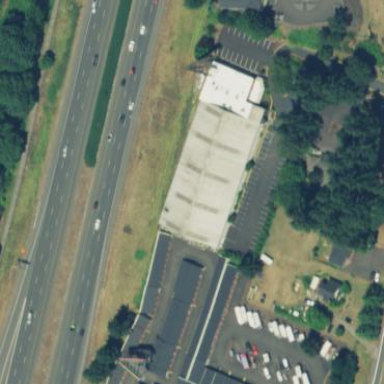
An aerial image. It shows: Building used as fitness center.